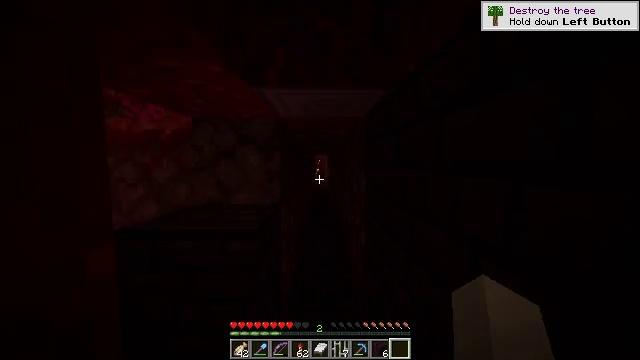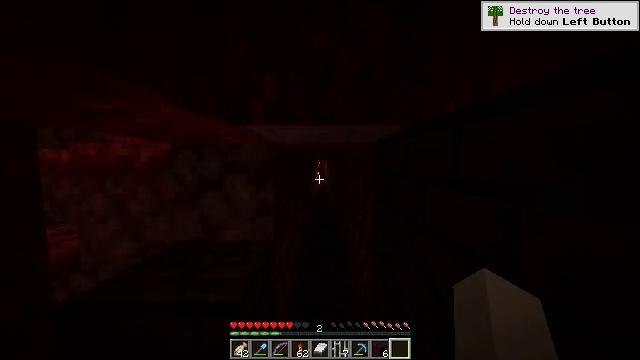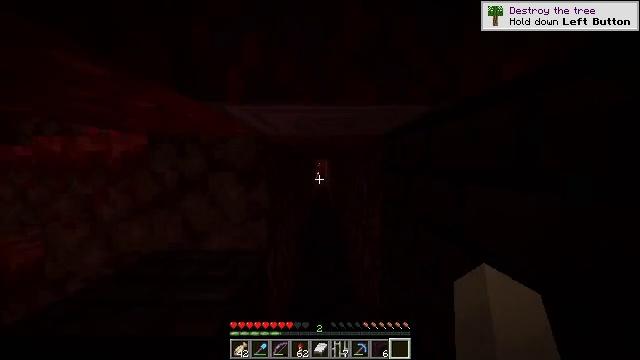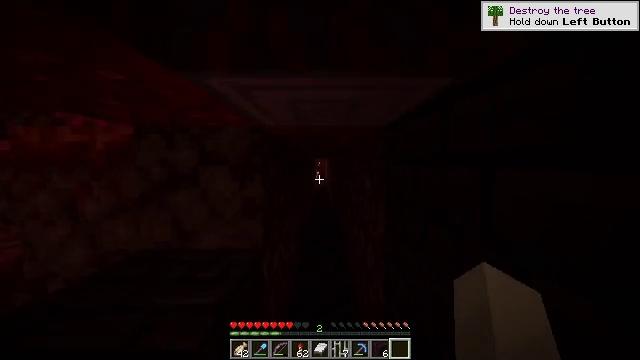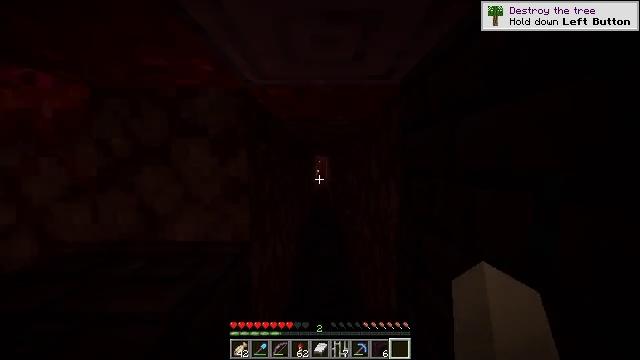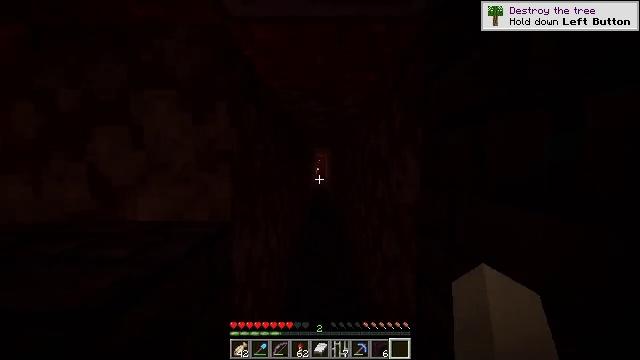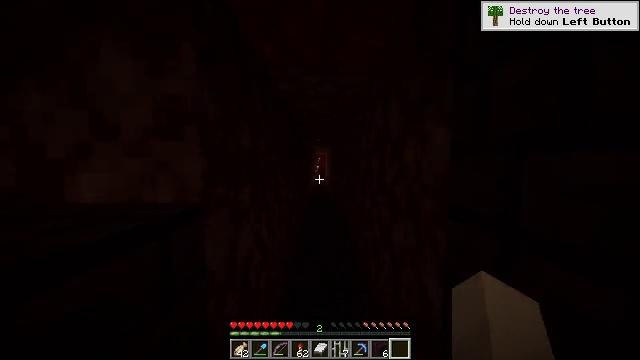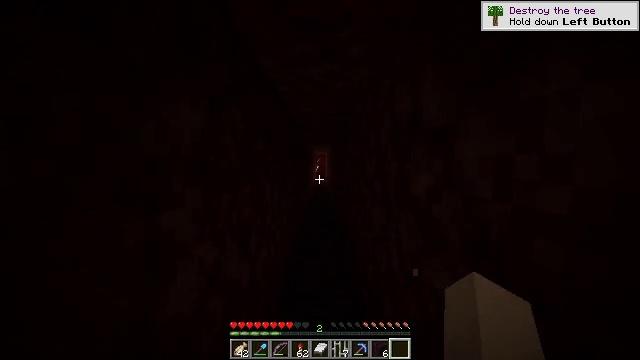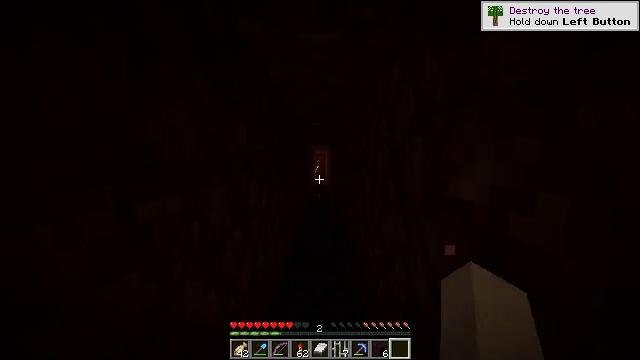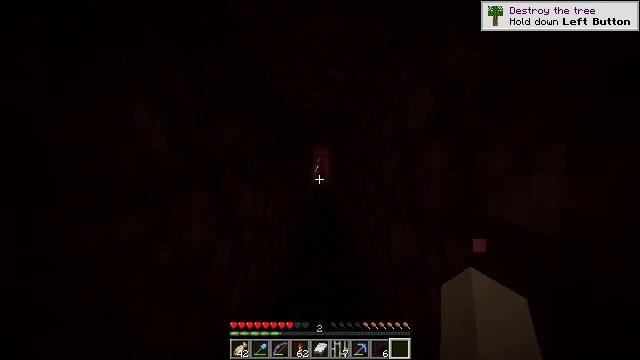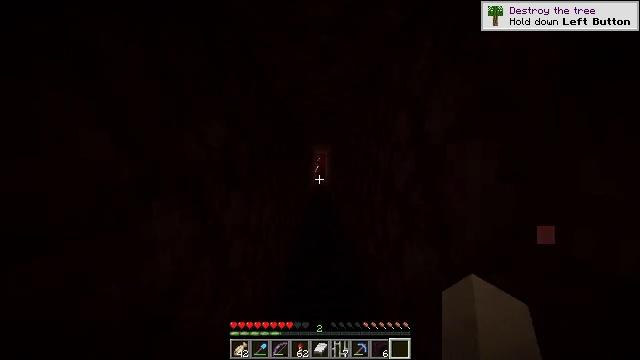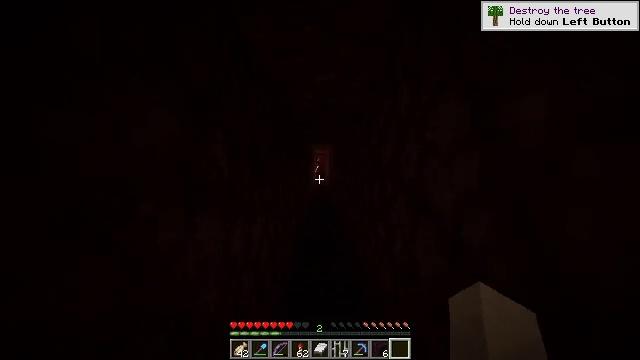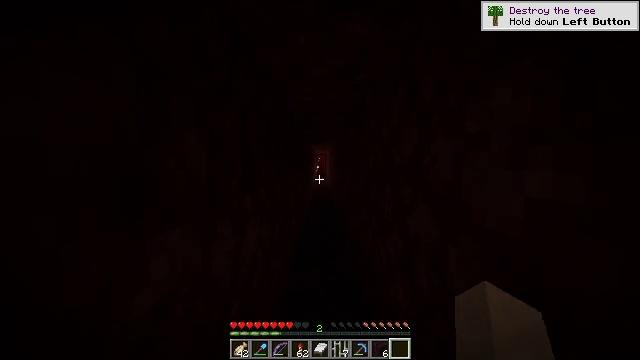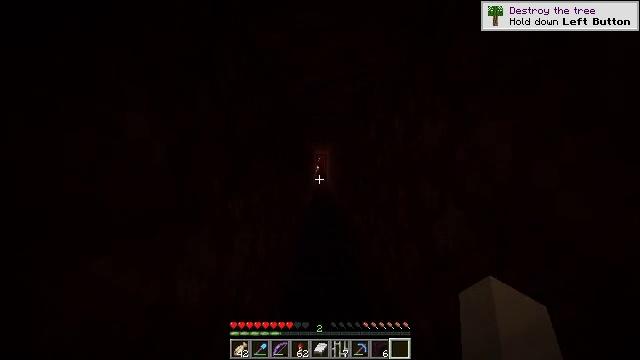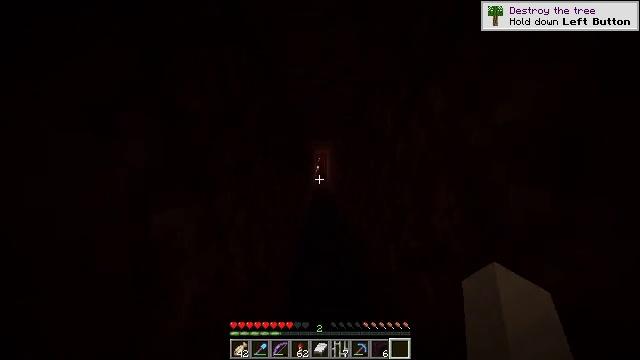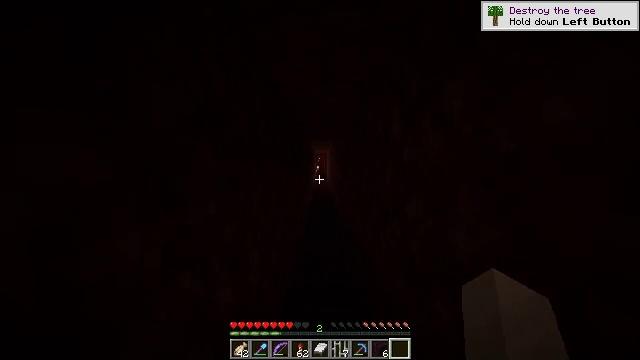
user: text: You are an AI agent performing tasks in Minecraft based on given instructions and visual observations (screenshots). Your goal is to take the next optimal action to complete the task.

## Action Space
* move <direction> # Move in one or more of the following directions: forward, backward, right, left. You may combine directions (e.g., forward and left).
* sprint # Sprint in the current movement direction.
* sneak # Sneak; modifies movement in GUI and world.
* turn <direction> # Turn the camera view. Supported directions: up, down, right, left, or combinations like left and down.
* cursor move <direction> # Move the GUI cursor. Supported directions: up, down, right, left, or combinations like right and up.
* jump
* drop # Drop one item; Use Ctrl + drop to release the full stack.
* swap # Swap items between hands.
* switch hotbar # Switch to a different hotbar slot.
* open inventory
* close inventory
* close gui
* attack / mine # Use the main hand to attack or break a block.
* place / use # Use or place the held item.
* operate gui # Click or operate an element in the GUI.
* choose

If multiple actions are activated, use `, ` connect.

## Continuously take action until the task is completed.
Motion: motion action
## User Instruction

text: Craft a nether brick slab using nether bricks.
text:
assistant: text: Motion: move forward
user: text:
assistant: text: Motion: move forward
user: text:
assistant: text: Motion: move forward
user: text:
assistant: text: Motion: move forward
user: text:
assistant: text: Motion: move forward
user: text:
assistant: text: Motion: move forward
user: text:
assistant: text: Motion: move forward
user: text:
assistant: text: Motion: move forward
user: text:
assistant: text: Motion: move forward
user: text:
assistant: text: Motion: move forward
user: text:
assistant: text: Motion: move forward
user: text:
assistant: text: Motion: move forward
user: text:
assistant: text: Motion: move forward
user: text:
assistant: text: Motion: move forward
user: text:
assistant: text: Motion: move forward
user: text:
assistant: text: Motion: move forward
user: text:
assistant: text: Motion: move forward
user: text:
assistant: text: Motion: move forward
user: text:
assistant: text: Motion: move forward
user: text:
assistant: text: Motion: move forward
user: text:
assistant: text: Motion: move forward
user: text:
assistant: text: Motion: move forward
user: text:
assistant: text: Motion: move forward
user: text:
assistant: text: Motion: move forward
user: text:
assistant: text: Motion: move forward
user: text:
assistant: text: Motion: move forward
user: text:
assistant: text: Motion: move forward
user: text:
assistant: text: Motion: move forward
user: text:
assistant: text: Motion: move forward
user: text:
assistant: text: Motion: move forward